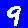
Digit: 9